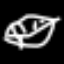
Label: leaf